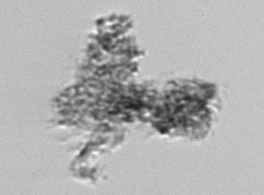
Label: detritus